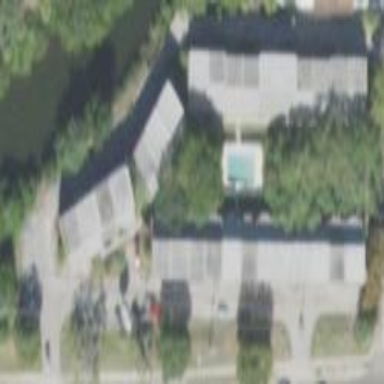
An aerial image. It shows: Condominium within residential area.